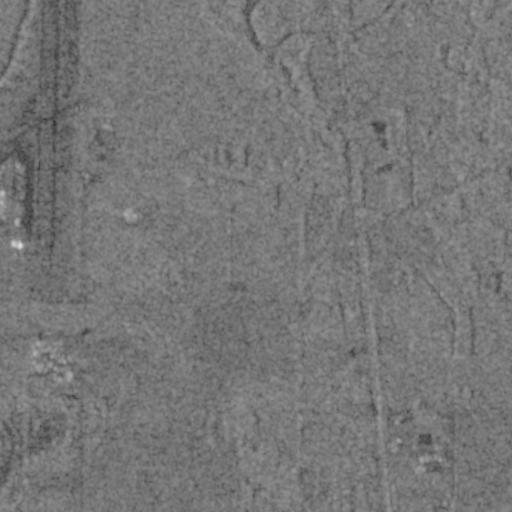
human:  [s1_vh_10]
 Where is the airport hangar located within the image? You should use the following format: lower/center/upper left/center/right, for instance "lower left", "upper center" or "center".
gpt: The airport hangar is located in the center left of the image.
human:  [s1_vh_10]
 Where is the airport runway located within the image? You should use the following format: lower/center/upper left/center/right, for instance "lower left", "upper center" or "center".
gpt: The airport runway is located in the upper left of the image.
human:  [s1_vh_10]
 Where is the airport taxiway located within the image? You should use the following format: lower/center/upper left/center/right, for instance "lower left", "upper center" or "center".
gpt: The airport taxiway is located in the upper left of the image.
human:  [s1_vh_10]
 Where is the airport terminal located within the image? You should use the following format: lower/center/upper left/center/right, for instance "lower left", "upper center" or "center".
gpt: The airport terminal is located in the upper left of the image.
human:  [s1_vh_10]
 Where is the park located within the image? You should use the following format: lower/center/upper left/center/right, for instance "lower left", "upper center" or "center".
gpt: The park is located in the lower left of the image.
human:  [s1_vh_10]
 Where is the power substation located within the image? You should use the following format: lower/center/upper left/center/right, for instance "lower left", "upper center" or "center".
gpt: The power substation is located in the center right of the image.
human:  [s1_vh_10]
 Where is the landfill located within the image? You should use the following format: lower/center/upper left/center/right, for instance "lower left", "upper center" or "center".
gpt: There is no landfill in the image.

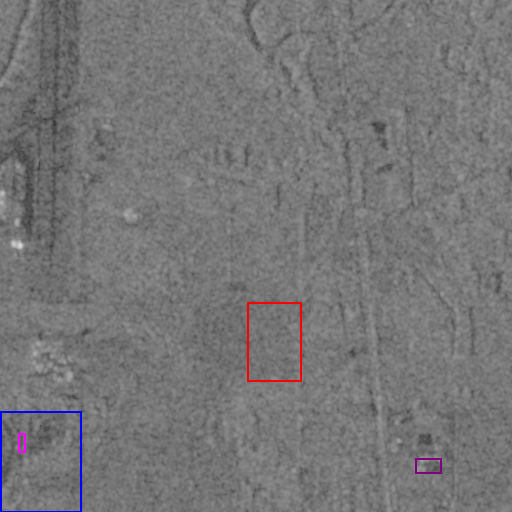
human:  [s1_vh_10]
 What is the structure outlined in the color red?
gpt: The structure outlined in red is a crop field.
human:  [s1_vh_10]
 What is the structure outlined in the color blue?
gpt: The structure outlined in blue is a park.
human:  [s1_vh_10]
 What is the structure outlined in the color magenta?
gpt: The structure outlined in magenta is a parking lot.
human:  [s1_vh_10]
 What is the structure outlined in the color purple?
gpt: The structure outlined in purple is a building.
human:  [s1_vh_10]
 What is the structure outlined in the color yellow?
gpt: There is no yellow outline.